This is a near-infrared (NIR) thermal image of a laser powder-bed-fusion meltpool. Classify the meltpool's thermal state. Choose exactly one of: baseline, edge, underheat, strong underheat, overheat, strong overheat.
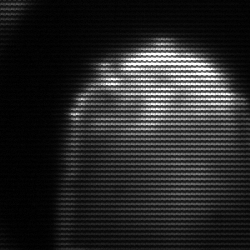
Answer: edge